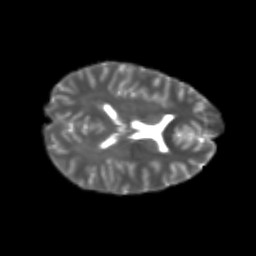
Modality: T2w
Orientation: axial
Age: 22
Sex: female
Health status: healthy
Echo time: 0.074 s